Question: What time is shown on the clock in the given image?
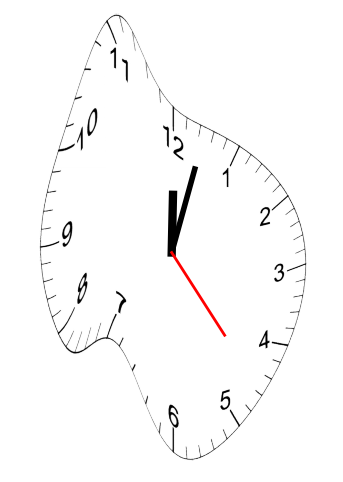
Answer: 12:02:23